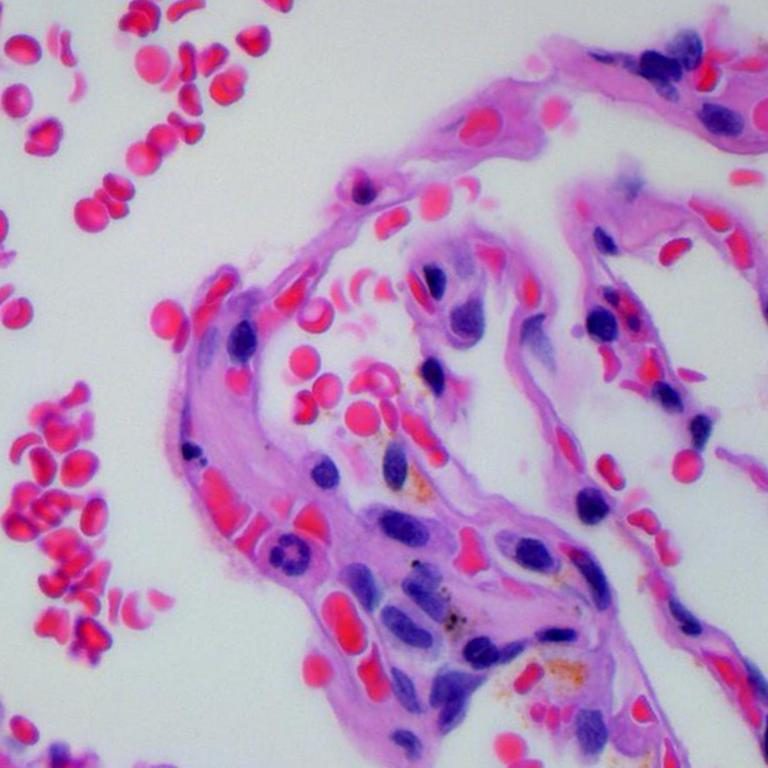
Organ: lung
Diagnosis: benign